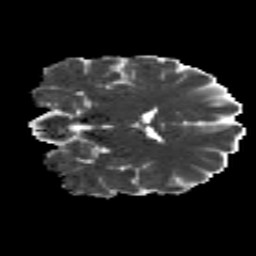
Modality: MD
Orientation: coronal
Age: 27
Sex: male
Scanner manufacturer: siemens
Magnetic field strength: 3 T
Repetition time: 8.8 s
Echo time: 0.085 s